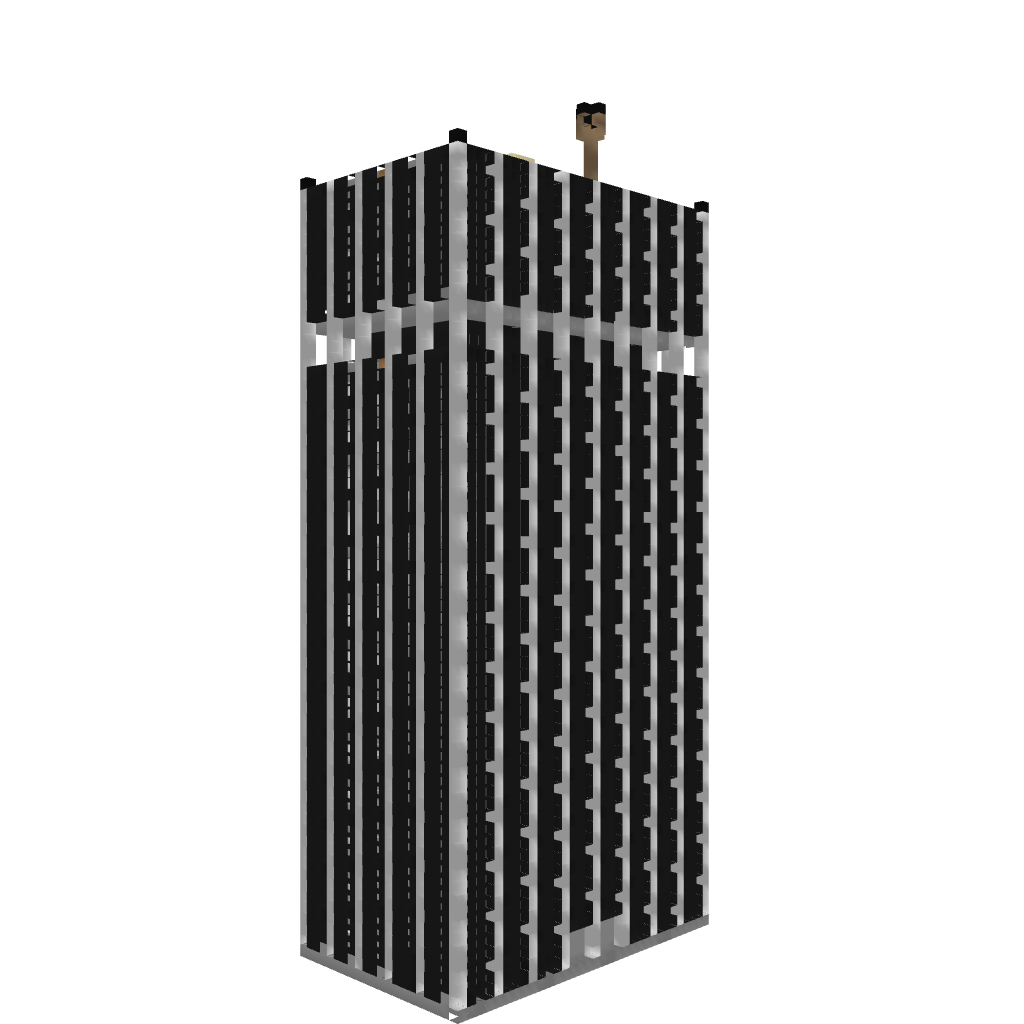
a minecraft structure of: Modern Glass and Iron Skyscraper